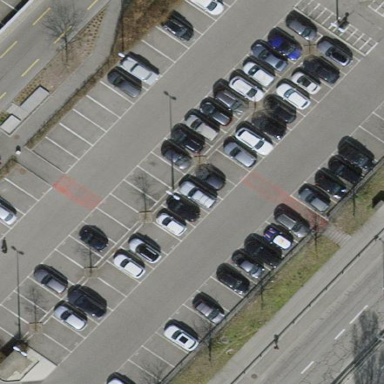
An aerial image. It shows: Parking area with surface dedicated for park and ride.